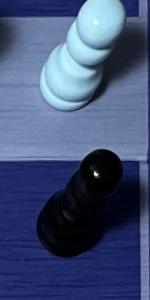
Label: Pawn_Black